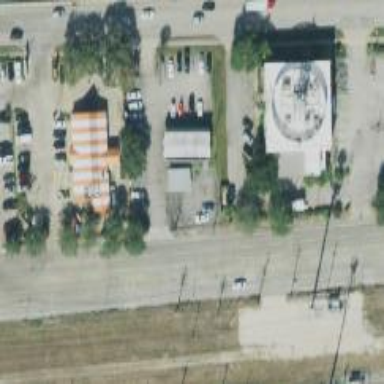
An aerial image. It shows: Car rental facility.